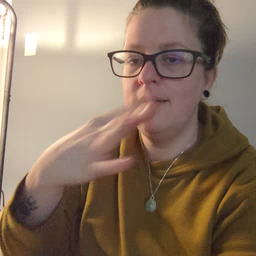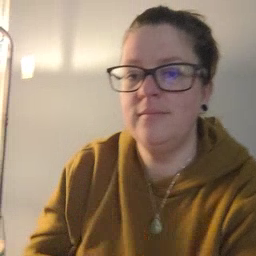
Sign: snack